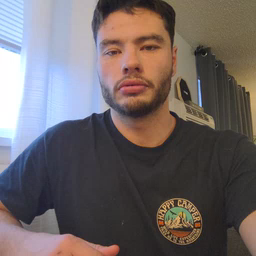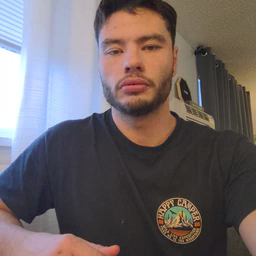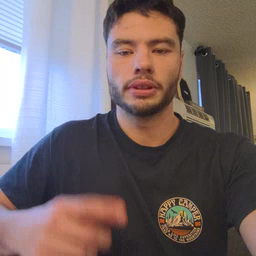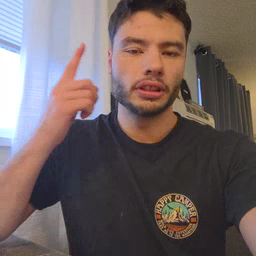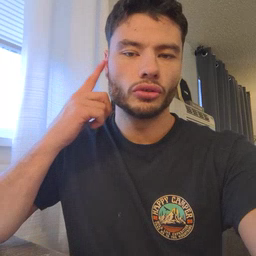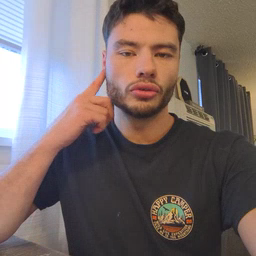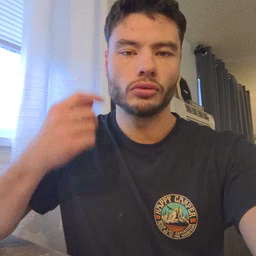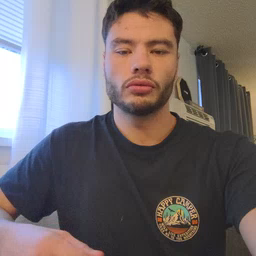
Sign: ear